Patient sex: F
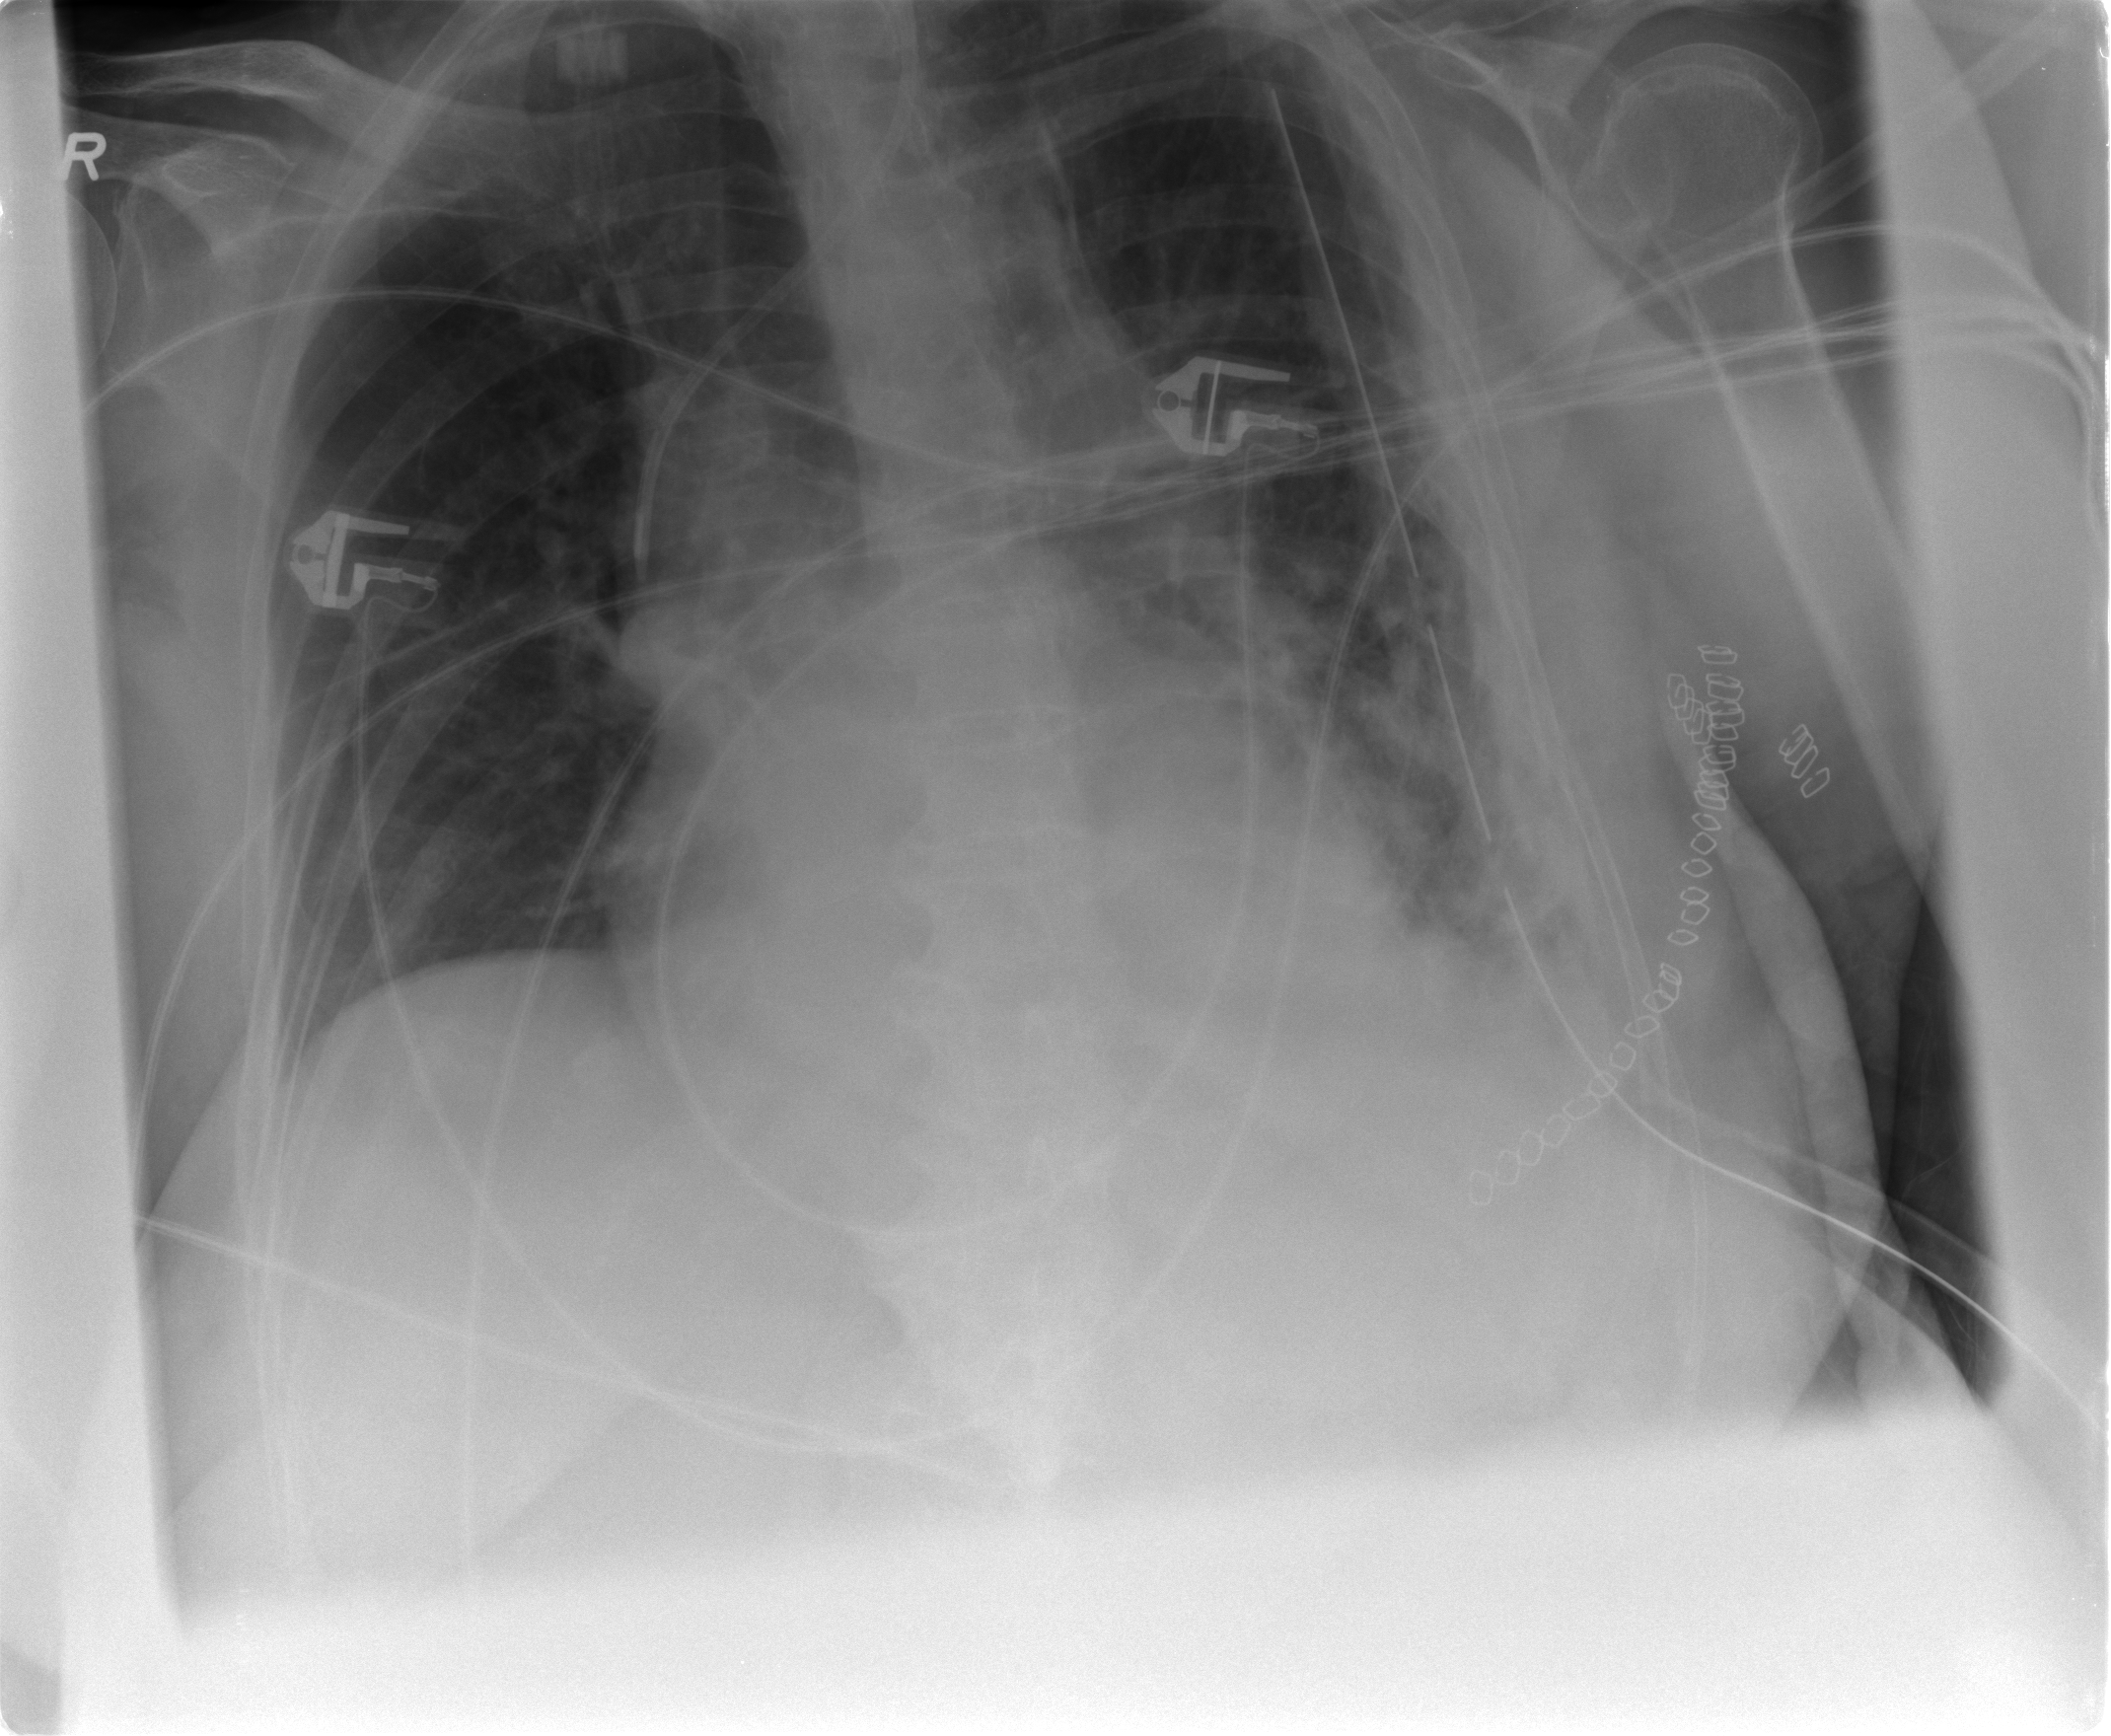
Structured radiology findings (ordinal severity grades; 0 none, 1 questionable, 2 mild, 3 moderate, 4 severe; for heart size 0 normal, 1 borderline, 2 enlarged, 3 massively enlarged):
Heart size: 1
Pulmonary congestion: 2
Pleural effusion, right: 0
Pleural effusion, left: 1
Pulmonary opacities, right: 0
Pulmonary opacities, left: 2
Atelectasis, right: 0
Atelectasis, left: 2